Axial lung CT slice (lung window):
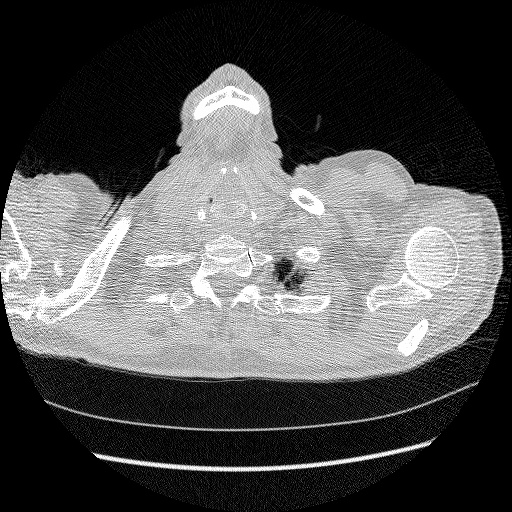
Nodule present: no